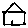
Label: house